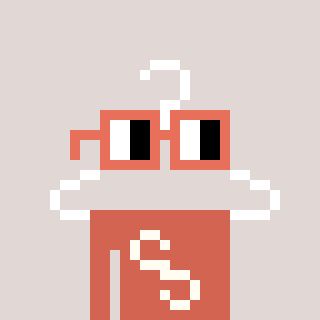
a pixel art character with square orange glasses, a hanger-shaped head and a peachy-colored body on a warm background